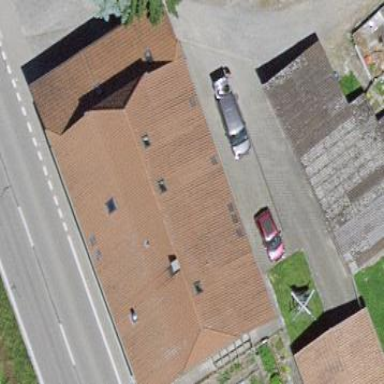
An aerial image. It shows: Farm building.